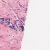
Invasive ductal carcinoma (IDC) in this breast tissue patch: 0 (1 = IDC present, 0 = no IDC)